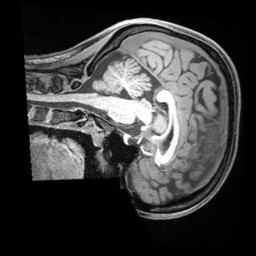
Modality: T1w
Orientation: sagittal
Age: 22
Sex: female
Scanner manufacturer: siemens
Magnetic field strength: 3 T
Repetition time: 1.68 s
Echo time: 0.00188 s